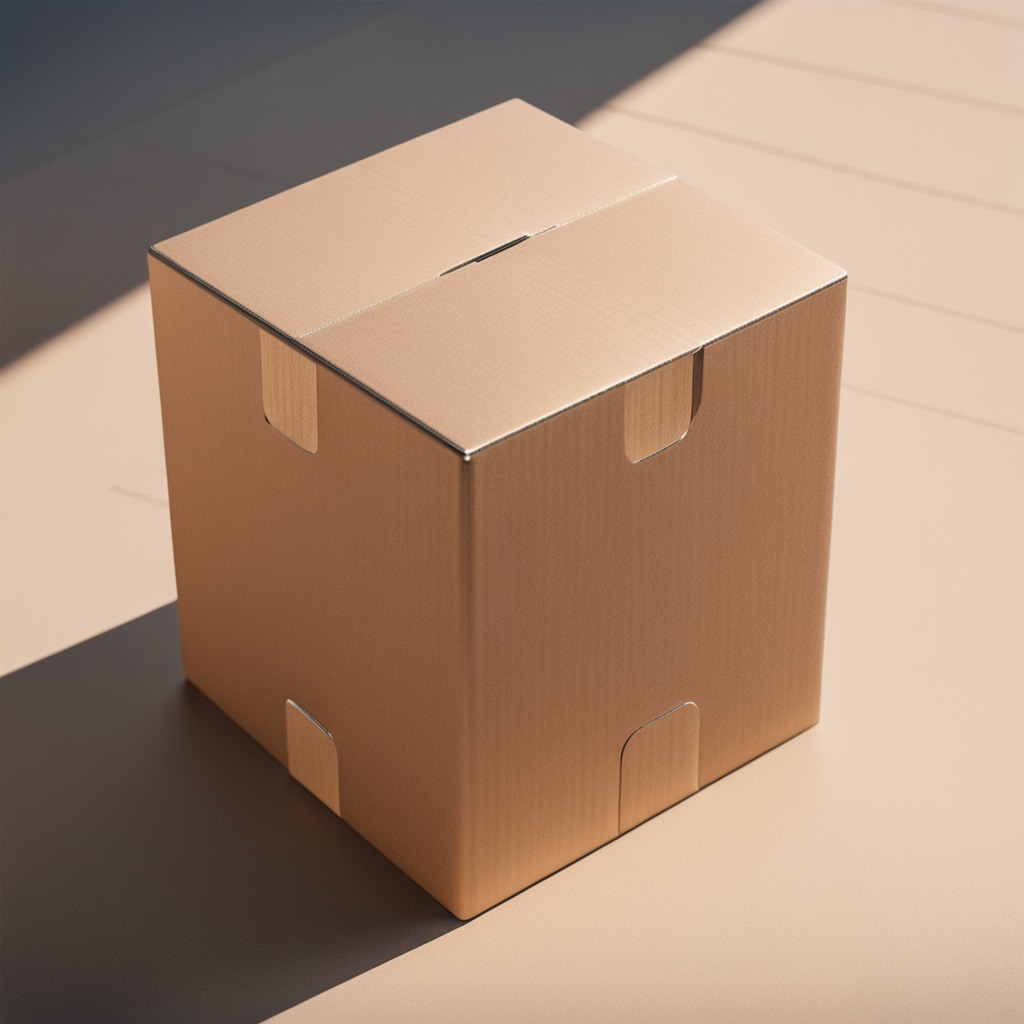
A metal screw is lying on the cardboard box surface.